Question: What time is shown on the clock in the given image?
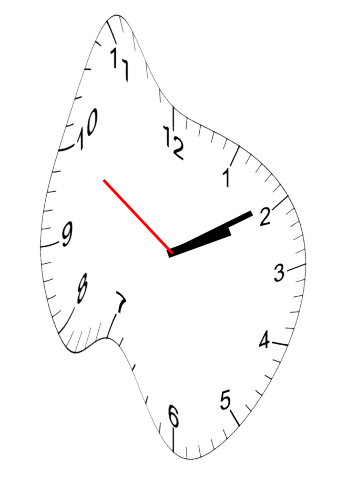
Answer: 02:09:50